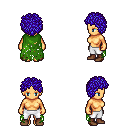
a pixel art fantasy rpg character, female body template, human, tanned skin, green tattered cape, white pants, blue curly afro hairstyle, brown shoes, four views (front, back, left, right), 2x2 character sprite sheet, small pixel art, hard edges, no anti-aliasing